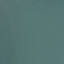
Land use / land cover: SeaLake